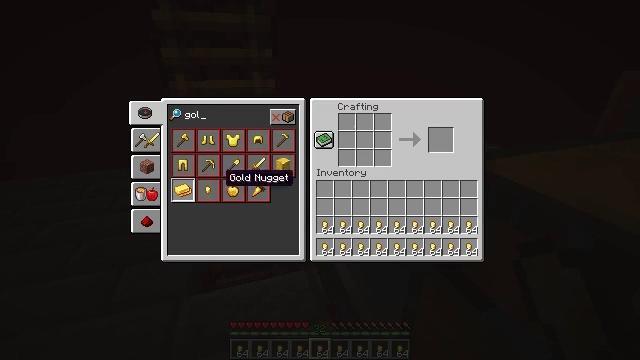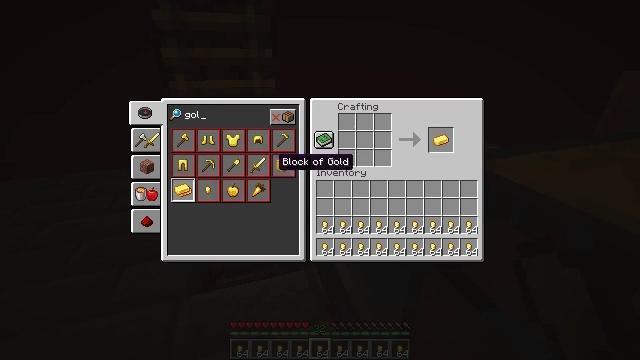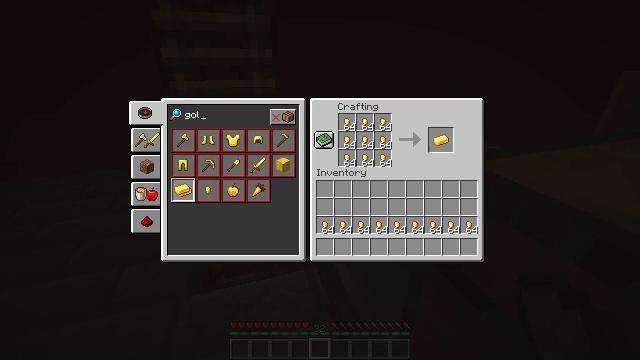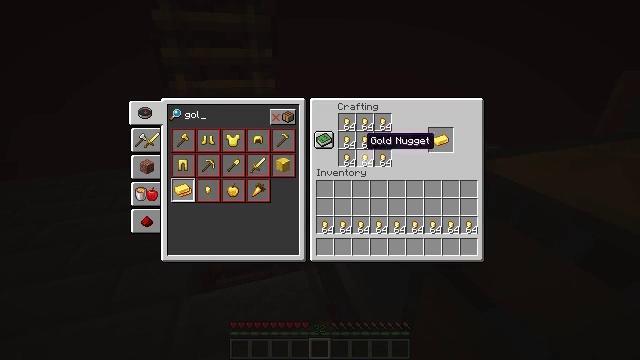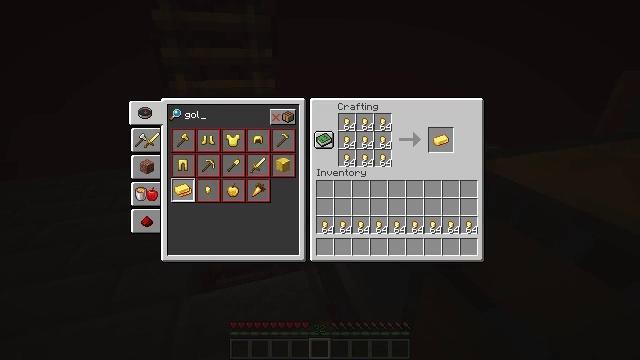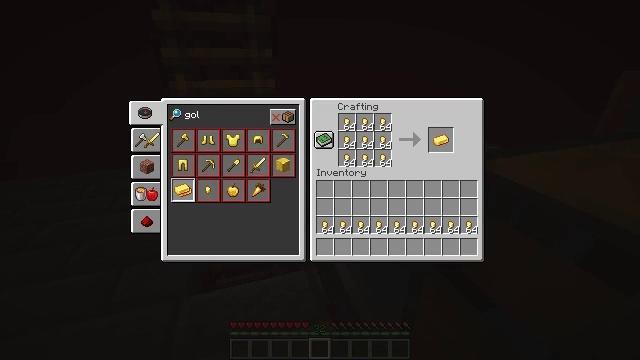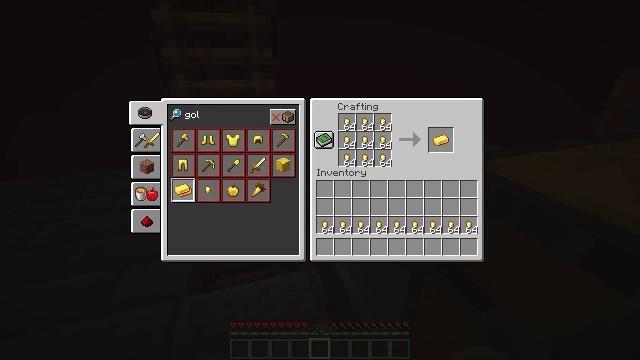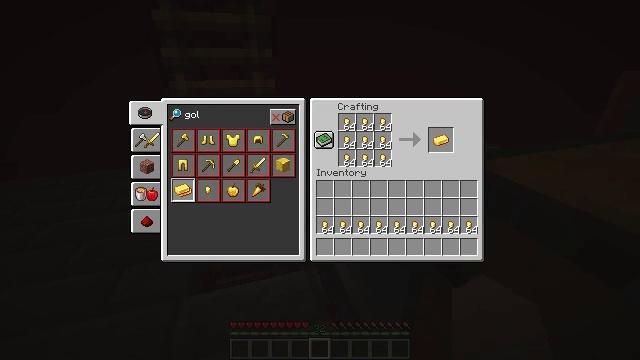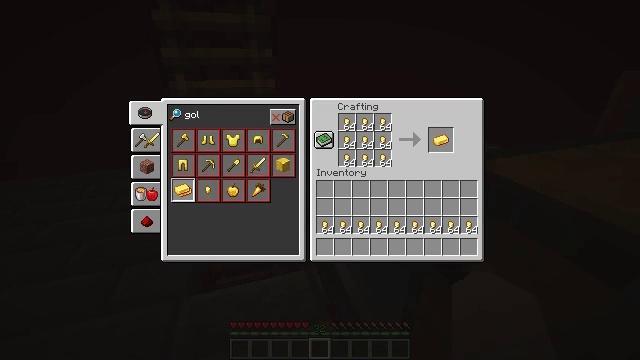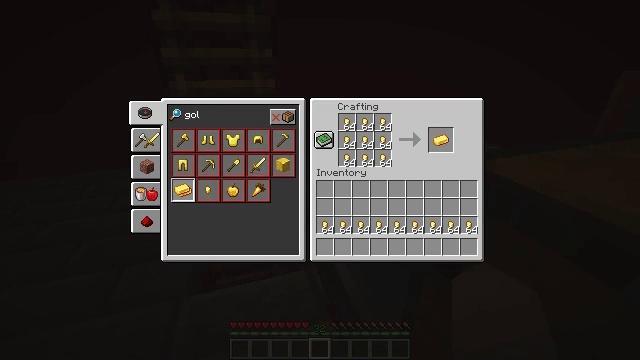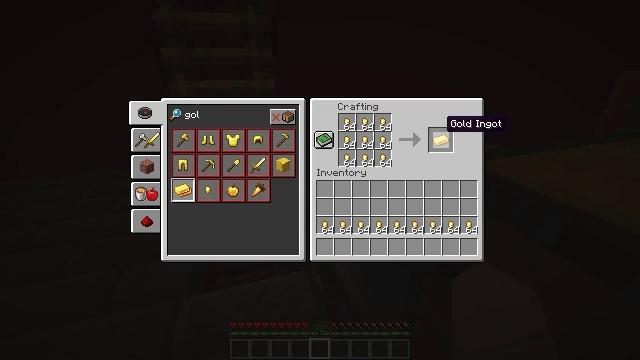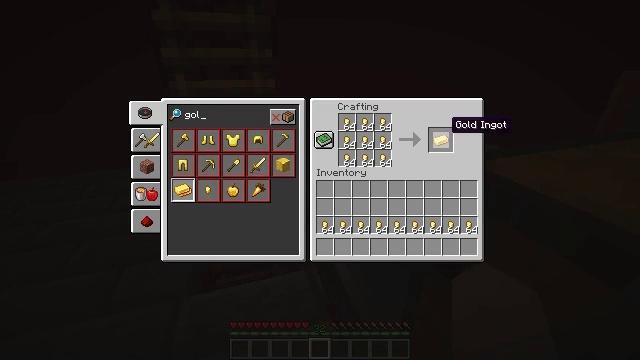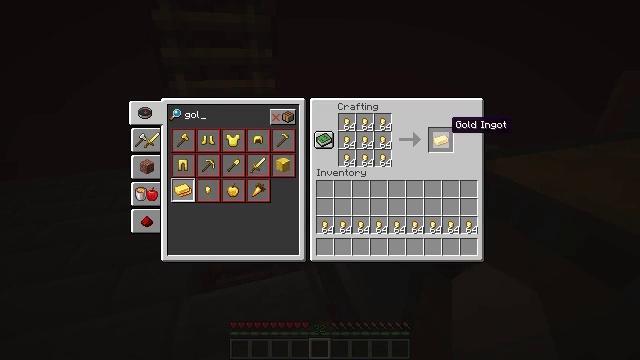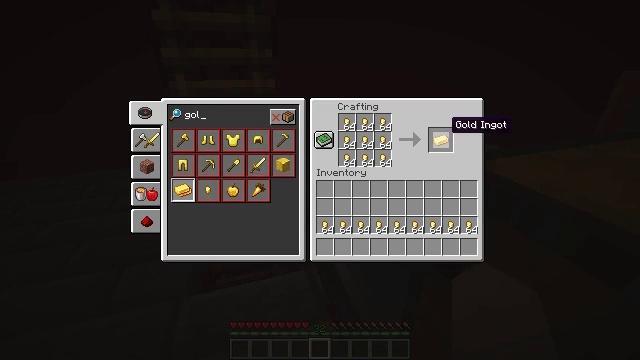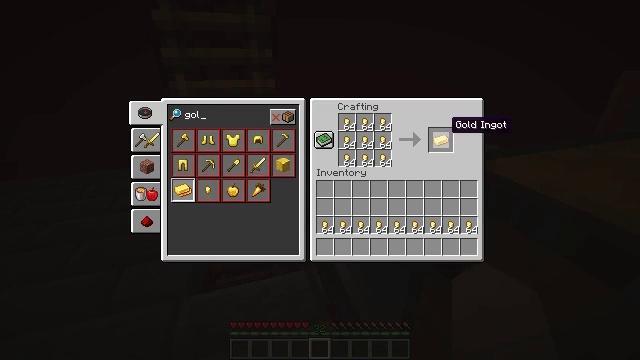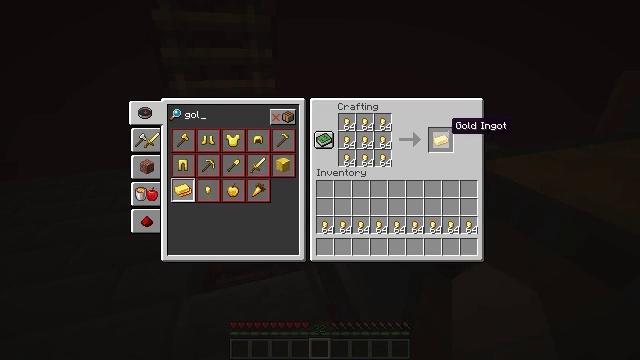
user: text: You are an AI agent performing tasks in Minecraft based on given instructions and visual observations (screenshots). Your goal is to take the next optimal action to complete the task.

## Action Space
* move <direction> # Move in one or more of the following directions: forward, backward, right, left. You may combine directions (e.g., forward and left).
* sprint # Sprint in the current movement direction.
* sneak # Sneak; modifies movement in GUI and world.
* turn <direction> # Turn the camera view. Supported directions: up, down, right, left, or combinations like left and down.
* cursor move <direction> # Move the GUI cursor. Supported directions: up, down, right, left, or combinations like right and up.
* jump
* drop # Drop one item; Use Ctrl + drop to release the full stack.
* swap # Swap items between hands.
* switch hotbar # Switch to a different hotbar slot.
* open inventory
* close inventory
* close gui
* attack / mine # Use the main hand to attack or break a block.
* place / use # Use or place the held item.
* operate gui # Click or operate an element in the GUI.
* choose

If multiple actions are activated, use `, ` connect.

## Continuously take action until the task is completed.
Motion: motion action
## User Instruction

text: Use materials to craft a gold ingot.
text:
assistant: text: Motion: sneak, cursor move right and up
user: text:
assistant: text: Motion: sneak, cursor move right and up
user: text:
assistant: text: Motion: sneak, cursor move right and up
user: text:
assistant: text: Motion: sneak, cursor move right and up
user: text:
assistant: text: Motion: sneak, cursor move right
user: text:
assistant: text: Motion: sneak, cursor move right
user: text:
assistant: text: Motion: sneak
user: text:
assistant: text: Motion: sneak
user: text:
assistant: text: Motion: sneak
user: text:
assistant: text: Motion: sneak, cursor move right
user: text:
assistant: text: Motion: sneak
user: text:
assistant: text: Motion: sneak
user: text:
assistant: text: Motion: sneak
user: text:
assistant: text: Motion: sneak
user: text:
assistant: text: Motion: sneak
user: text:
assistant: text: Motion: sneak
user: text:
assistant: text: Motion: sneak
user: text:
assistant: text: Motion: sneak, operate gui
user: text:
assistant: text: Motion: sneak, operate gui
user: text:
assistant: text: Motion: sneak, operate gui
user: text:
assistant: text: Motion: sneak
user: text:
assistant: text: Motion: sneak
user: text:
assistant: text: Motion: sneak
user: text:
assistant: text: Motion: sneak
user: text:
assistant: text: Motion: sneak
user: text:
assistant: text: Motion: sneak
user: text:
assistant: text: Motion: sneak
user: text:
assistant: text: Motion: sneak
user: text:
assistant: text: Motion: sneak
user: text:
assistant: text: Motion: sneak